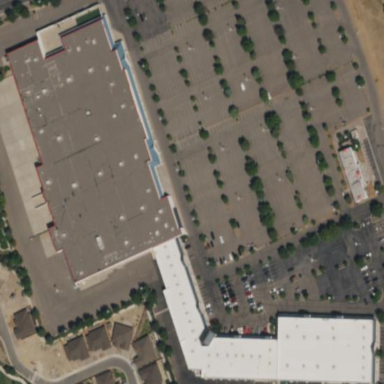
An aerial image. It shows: Commercial building.